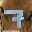
Label: 7